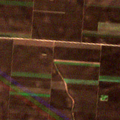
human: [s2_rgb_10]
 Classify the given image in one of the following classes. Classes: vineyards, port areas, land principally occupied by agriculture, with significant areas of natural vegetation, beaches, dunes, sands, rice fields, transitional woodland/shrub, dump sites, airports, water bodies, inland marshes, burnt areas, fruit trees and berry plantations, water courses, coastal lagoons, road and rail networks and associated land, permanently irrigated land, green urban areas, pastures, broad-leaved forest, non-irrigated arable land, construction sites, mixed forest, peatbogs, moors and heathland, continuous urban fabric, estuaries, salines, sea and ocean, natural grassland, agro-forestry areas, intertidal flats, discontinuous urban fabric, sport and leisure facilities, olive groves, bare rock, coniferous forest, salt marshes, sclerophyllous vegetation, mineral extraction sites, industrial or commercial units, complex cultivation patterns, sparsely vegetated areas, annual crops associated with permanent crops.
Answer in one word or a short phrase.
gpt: non-irrigated arable land